Question: At the moment I am developing a website with user interaction. I could transform all of the usernames in links for the profile page with a file .htaccess that has the following commands:
'''
RewriteEngine on
RewriteRule ^([a-zA-Z0-9_-]+)$ profile.php?u=$1
RewriteRule ^([a-zA-Z0-9_-]+)/$ profile.php?u=$1
'''
If I understand correctly, this code substitutes the "profile.php" for the argument after the signal "?" if the URL matches the regular expression. But I didn't understood how the "u=$1" accomplishes that because the "u" is not a variable session. This is my configuration in PHP for the session variables:
'''
$_SESSION["id"] = $id;
$_SESSION["username"] = $username;
$_SESSION["password"] = $pswd;
$_SESSION["email"] = $email;
'''
I would like to include too space in the regular expression, because at the moment only usernames like "FirstUser" are accepted, user names like "First User" give me an error at the browser.
When I add a space in the pattern I get the following HTTP 500 error:

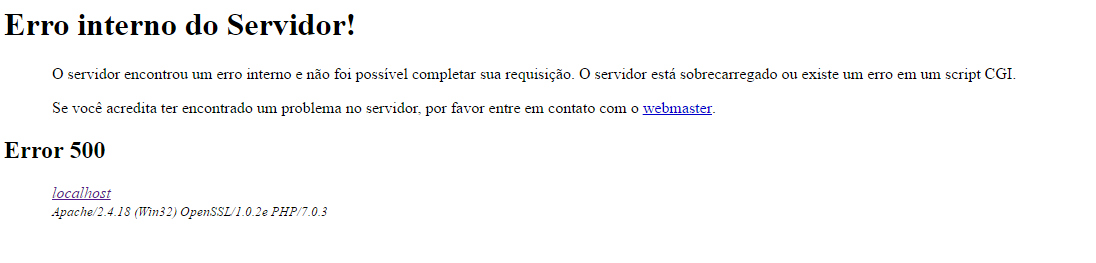
Answer: Your '.htaccess' config
'''
RewriteEngine on
RewriteRule ^([a-zA-Z0-9_-]+)$ profile.php?u=$1
RewriteRule ^([a-zA-Z0-9_-]+)/$ profile.php?u=$1
'''
will to load the <URL> request using variable 'u' set to a value equal to that sub-path.
So if the '.htaccess' file lives at '/home/kasbah/public_html' and corresponds to 'http://foobar/~kasbah', then when a user goes to 'http://foobar/~kasbah/it-works', they will be redirected to 'http://foobar/~kasbah/profile.php?u=it-works'.
Your PHP code can then call something like <URL> in order to act on that variable.
<URL>. You can also make the final '/' optional and have only one 'RewriteRule':
'''
RewriteEngine on
RewriteRule ^((?:[a-zA-Z0-9_-]|%20)+)/?$ profile.php?u=$1
'''